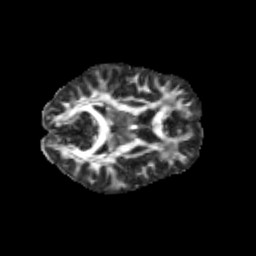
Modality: FA
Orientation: axial
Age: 13
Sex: male
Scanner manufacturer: siemens
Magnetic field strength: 3 T
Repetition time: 3.8 s
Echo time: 0.07 s